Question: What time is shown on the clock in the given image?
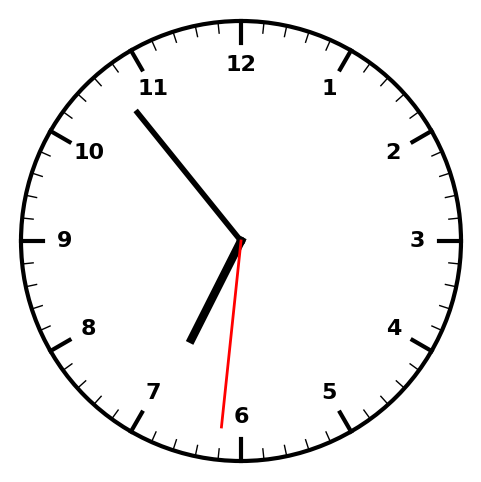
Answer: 06:53:31